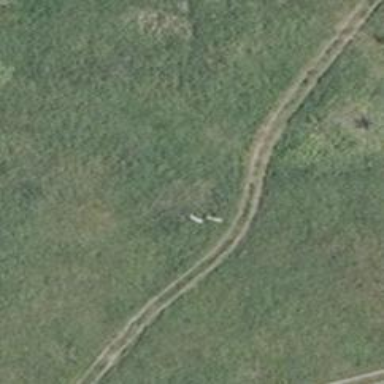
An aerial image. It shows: Track with grade5 tracktype.